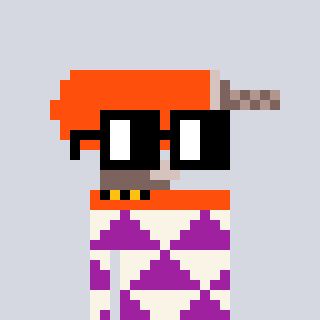
a pixel art character with square black glasses, a drill-shaped head and a magenta-colored body on a cool background